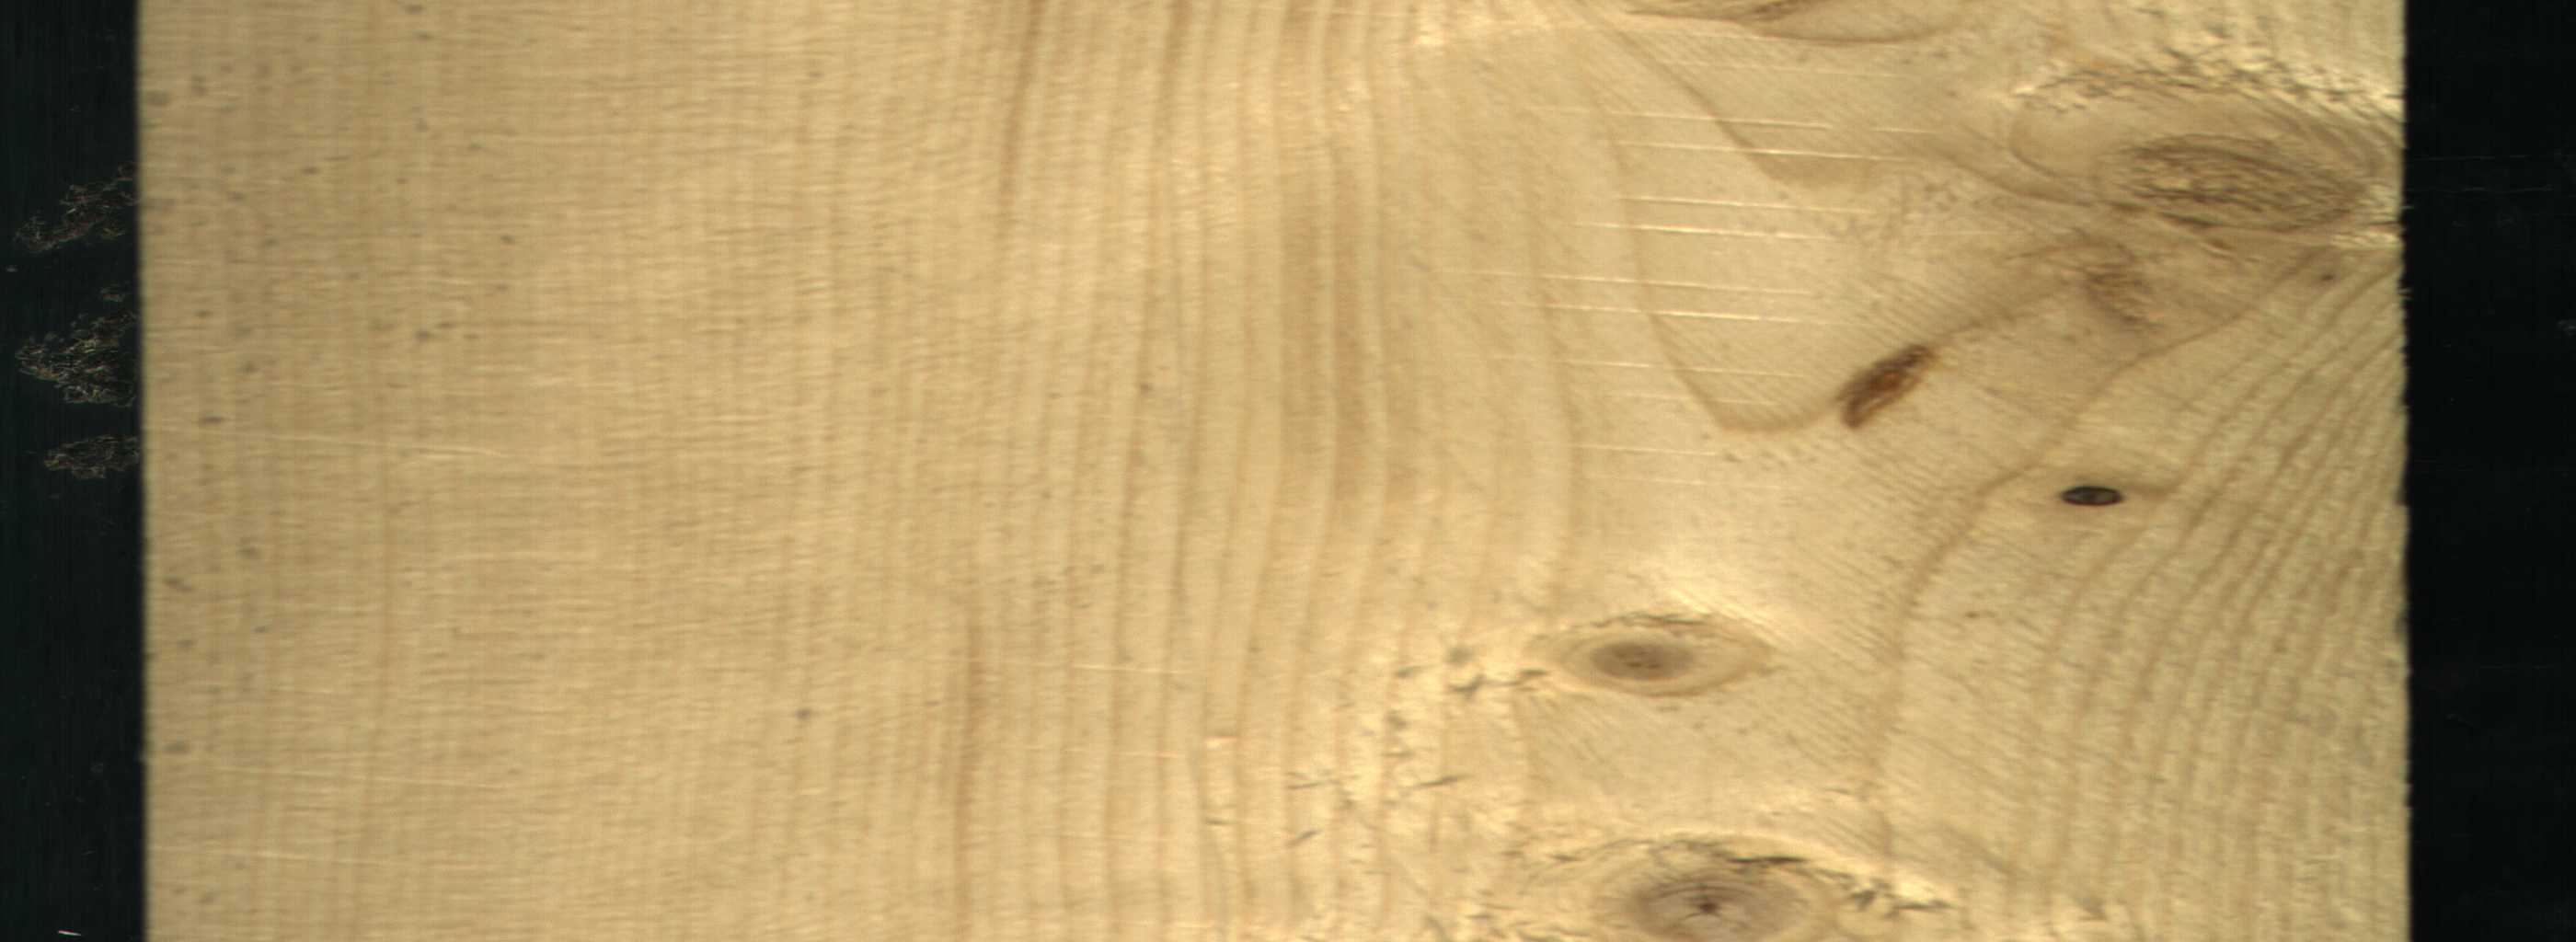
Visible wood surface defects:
resin
Dead_Knot
Live_Knot
Live_Knot
Live_Knot